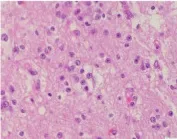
Pathological examination of surgical specimen including DNA methylation analysis. (E): High power images of the tumor demonstrate some features suggestive of neurocytic differentiation, including open chromatin and prominent nucleoli.
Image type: pathology (h&e)